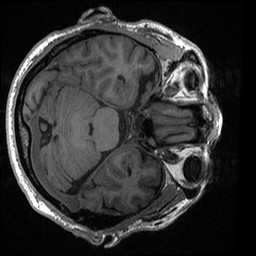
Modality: T1w
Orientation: axial
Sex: male
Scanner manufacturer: ge
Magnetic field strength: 3 T
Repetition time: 0.0064 s
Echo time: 0.00281 s